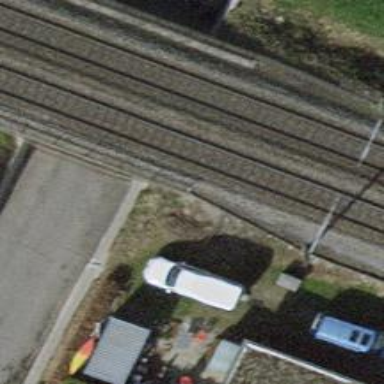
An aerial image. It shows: Single-track railway bridge with electrified contact line.